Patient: sex M, age 26
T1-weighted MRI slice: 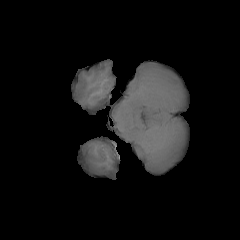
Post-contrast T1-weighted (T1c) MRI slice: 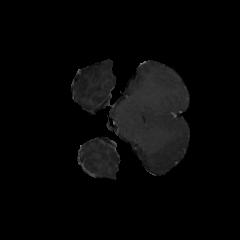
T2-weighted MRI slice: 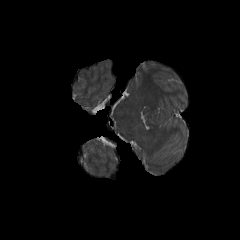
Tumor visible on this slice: no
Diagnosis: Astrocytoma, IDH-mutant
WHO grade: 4